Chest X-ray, PA view. Patient: 44 years old, sex M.
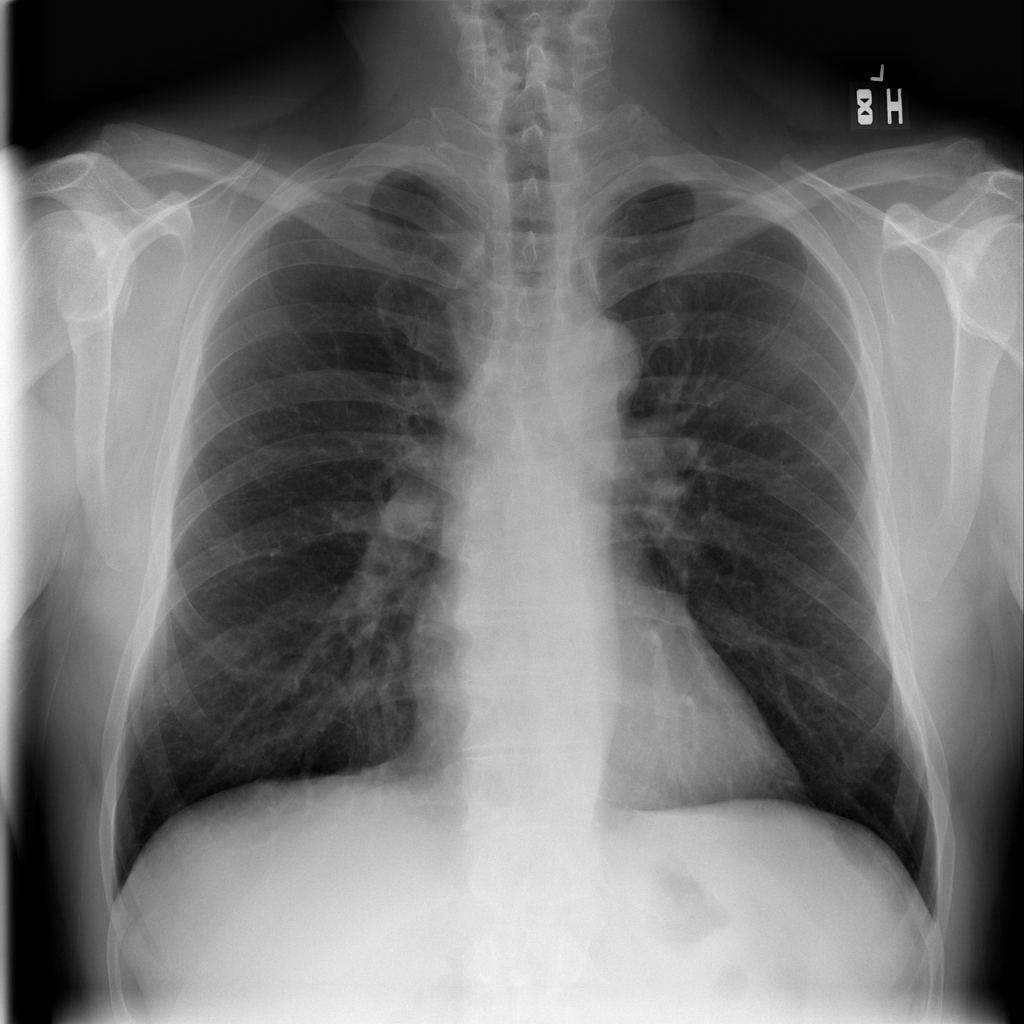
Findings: No Finding